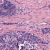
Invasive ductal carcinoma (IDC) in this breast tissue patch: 1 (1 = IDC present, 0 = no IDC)